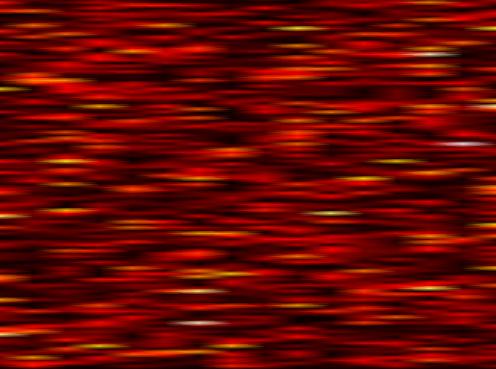
Label: FBMC